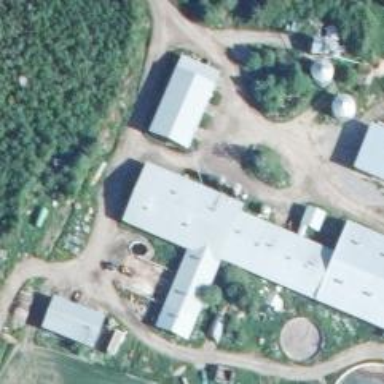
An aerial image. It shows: Farmyard area.